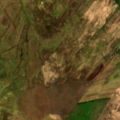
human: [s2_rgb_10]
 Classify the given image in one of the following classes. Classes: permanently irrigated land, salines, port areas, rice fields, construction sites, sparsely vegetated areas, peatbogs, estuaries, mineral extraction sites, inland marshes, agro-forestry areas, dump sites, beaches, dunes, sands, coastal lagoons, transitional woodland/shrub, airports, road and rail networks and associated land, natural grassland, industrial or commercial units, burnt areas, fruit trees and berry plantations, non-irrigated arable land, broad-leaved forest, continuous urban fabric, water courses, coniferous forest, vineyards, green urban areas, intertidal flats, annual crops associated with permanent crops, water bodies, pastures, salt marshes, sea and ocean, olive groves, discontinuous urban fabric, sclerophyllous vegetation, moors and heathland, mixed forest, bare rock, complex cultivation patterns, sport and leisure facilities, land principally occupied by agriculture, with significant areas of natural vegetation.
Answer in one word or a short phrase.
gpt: pastures, coniferous forest, peatbogs